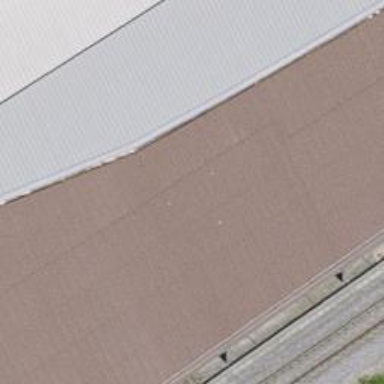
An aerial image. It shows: Railway switch.